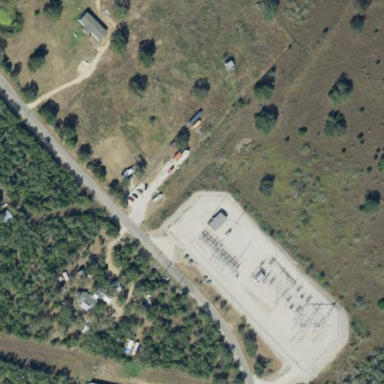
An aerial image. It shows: Distribution power substation secured by fence.